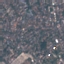
Label: Residential